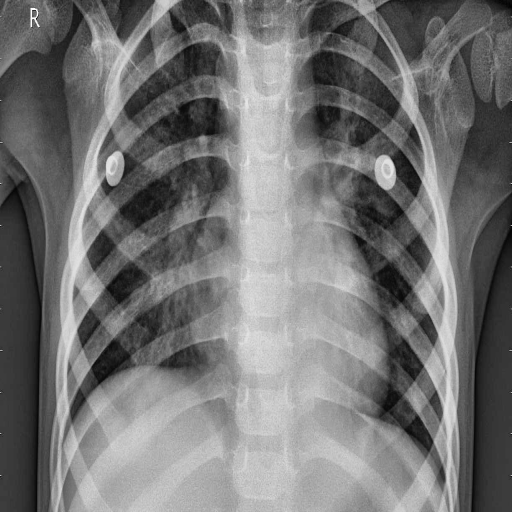
Finding: PNEUMONIA